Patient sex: M
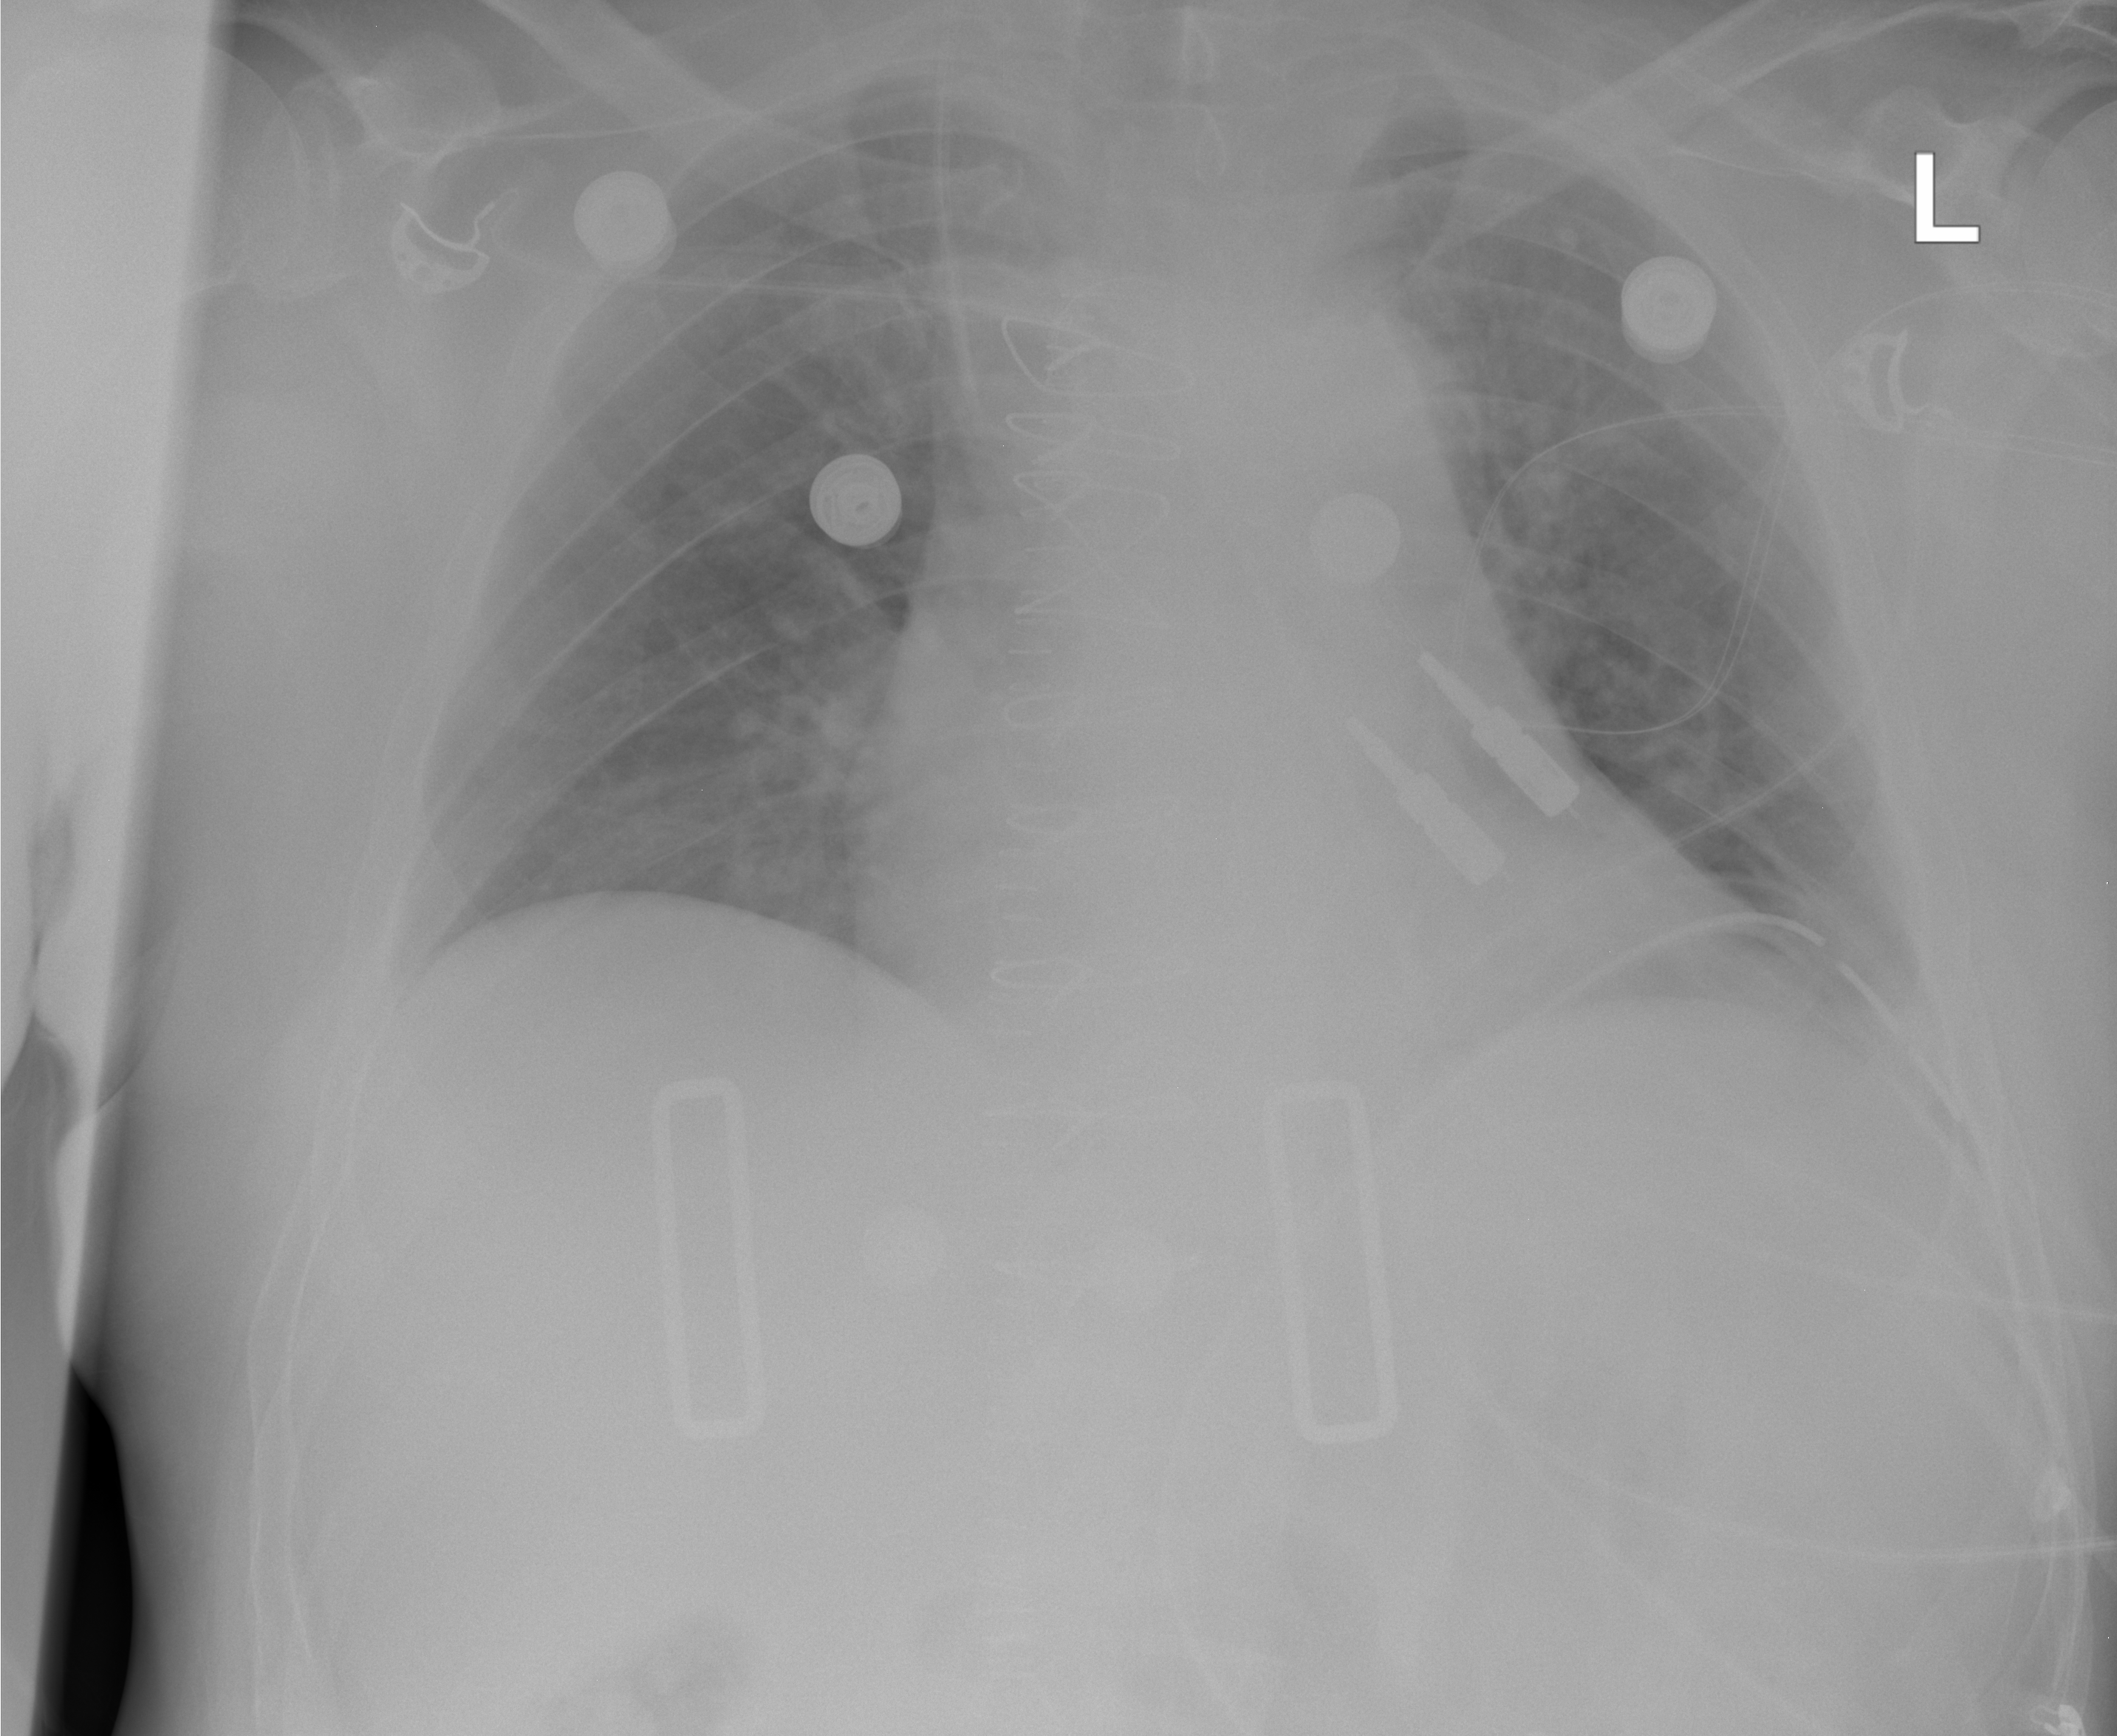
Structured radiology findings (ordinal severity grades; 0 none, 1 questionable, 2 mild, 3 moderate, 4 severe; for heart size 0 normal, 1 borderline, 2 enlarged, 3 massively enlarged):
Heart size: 2
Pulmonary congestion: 0
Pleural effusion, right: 0
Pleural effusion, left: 1
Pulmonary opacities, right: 0
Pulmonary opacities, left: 0
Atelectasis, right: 0
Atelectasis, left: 0